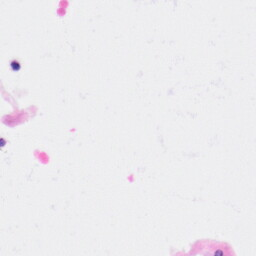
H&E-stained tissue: Kidney